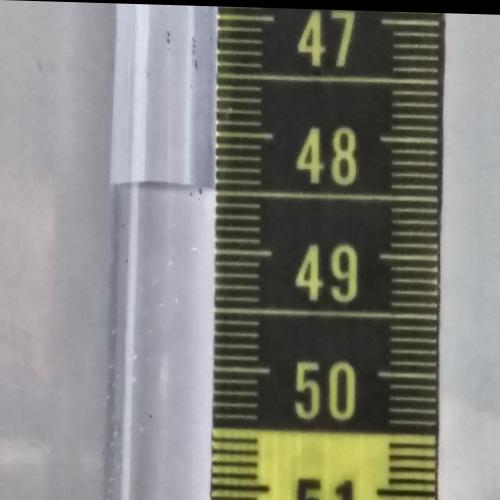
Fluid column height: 48.5 cm